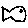
Label: fish